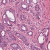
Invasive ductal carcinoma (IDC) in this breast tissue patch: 1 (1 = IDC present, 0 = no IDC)